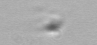
Label: detritus